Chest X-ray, PA view. Patient: 65 years old, sex F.
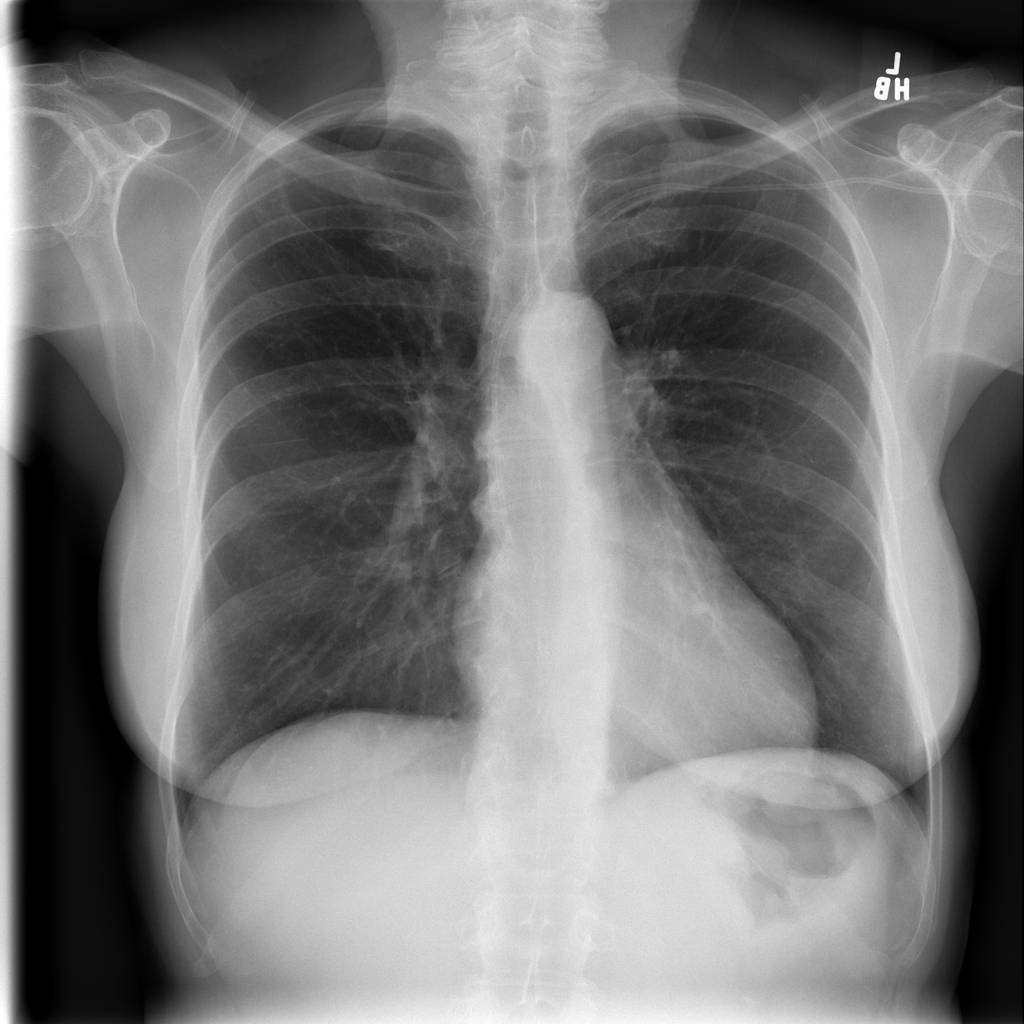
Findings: No Finding